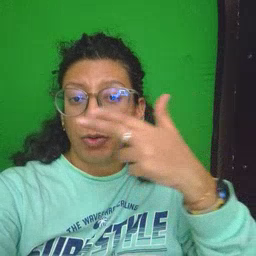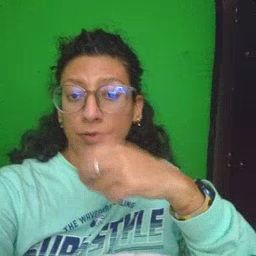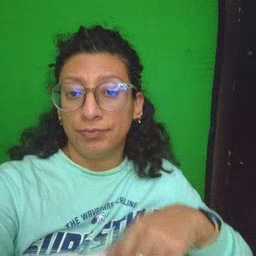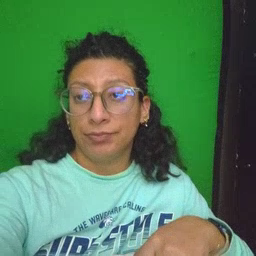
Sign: scissors